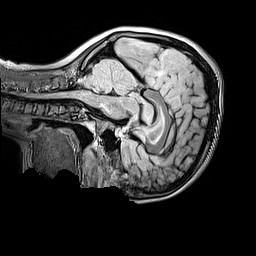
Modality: FLAIR
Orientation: sagittal
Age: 9
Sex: female
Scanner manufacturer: siemens
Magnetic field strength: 3 T
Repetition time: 5 s
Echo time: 0.388 s